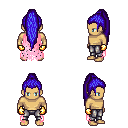
a pixel art fantasy rpg character, male body template, human, tanned skin, pink tattered cape, metal pants, blue extra-long topknot hairstyle, gold gloves, four views (front, back, left, right), 2x2 character sprite sheet, small pixel art, hard edges, no anti-aliasing